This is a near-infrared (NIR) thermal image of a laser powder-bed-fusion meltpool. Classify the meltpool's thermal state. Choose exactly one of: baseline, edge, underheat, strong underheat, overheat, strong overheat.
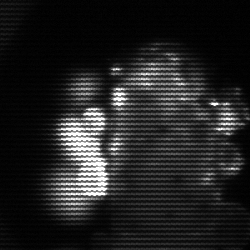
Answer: strong underheat